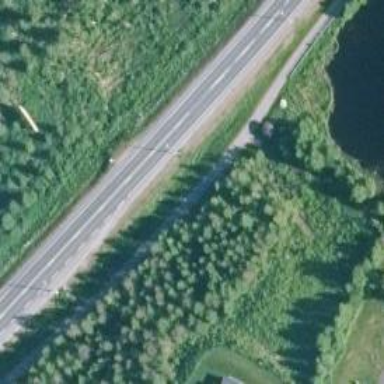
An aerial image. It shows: Asphalt cycleway.